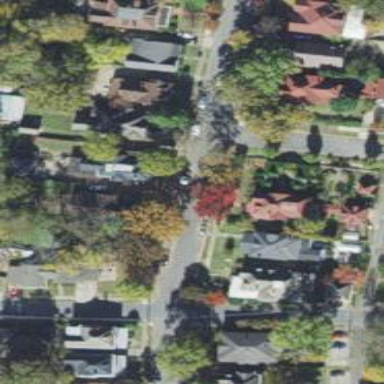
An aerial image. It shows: Residential road.